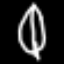
Label: leaf